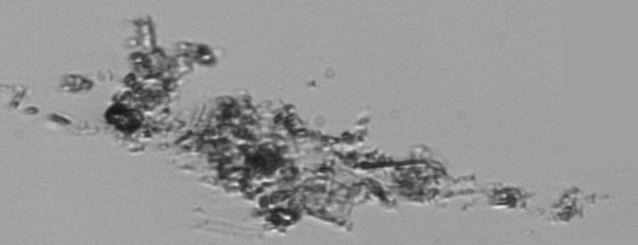
Label: detritus